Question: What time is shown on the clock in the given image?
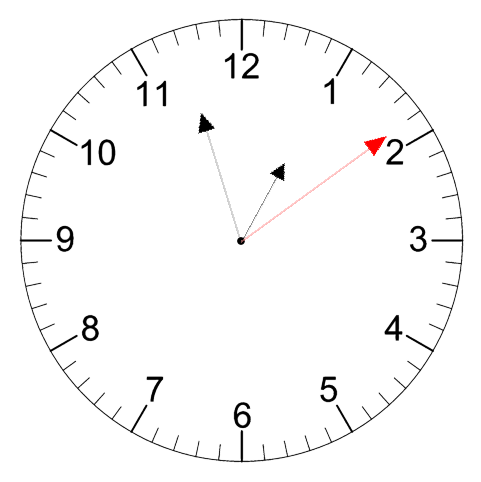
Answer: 12:57:09